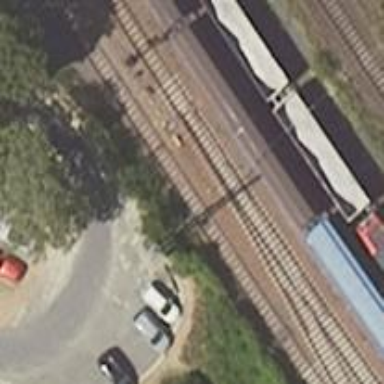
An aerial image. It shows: Railway yard used for servicing trains.